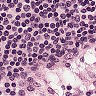
Metastatic tissue present: no